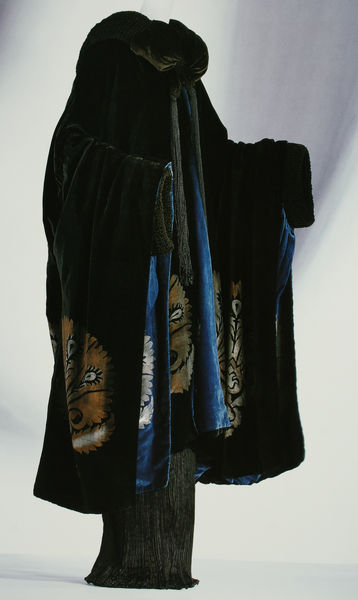
Titel: Abendmantel
Künstler: Maria Monaci Gallenga
Standort: Kyoto (Japan)
Institution: Kyoto Costume Institute
Schlagwörter: blau, frau, schwarz, schal, tuch, mode, muster, hose, kleidung, kragen, pelz, ärmel, mantel, winter, nerz, pelzmantel, damenmantel